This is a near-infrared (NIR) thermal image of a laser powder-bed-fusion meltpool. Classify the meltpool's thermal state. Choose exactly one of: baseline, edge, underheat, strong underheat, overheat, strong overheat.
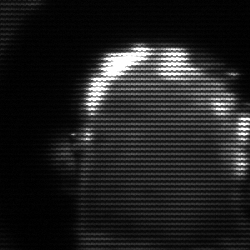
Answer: baseline